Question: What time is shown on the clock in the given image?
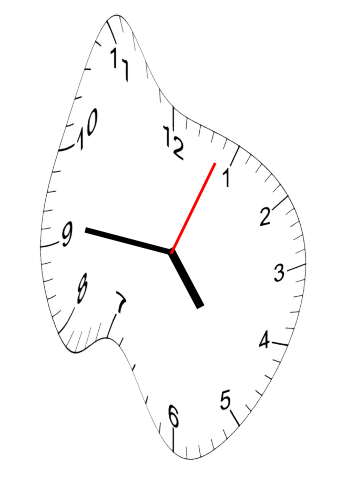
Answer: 04:46:04